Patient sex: M
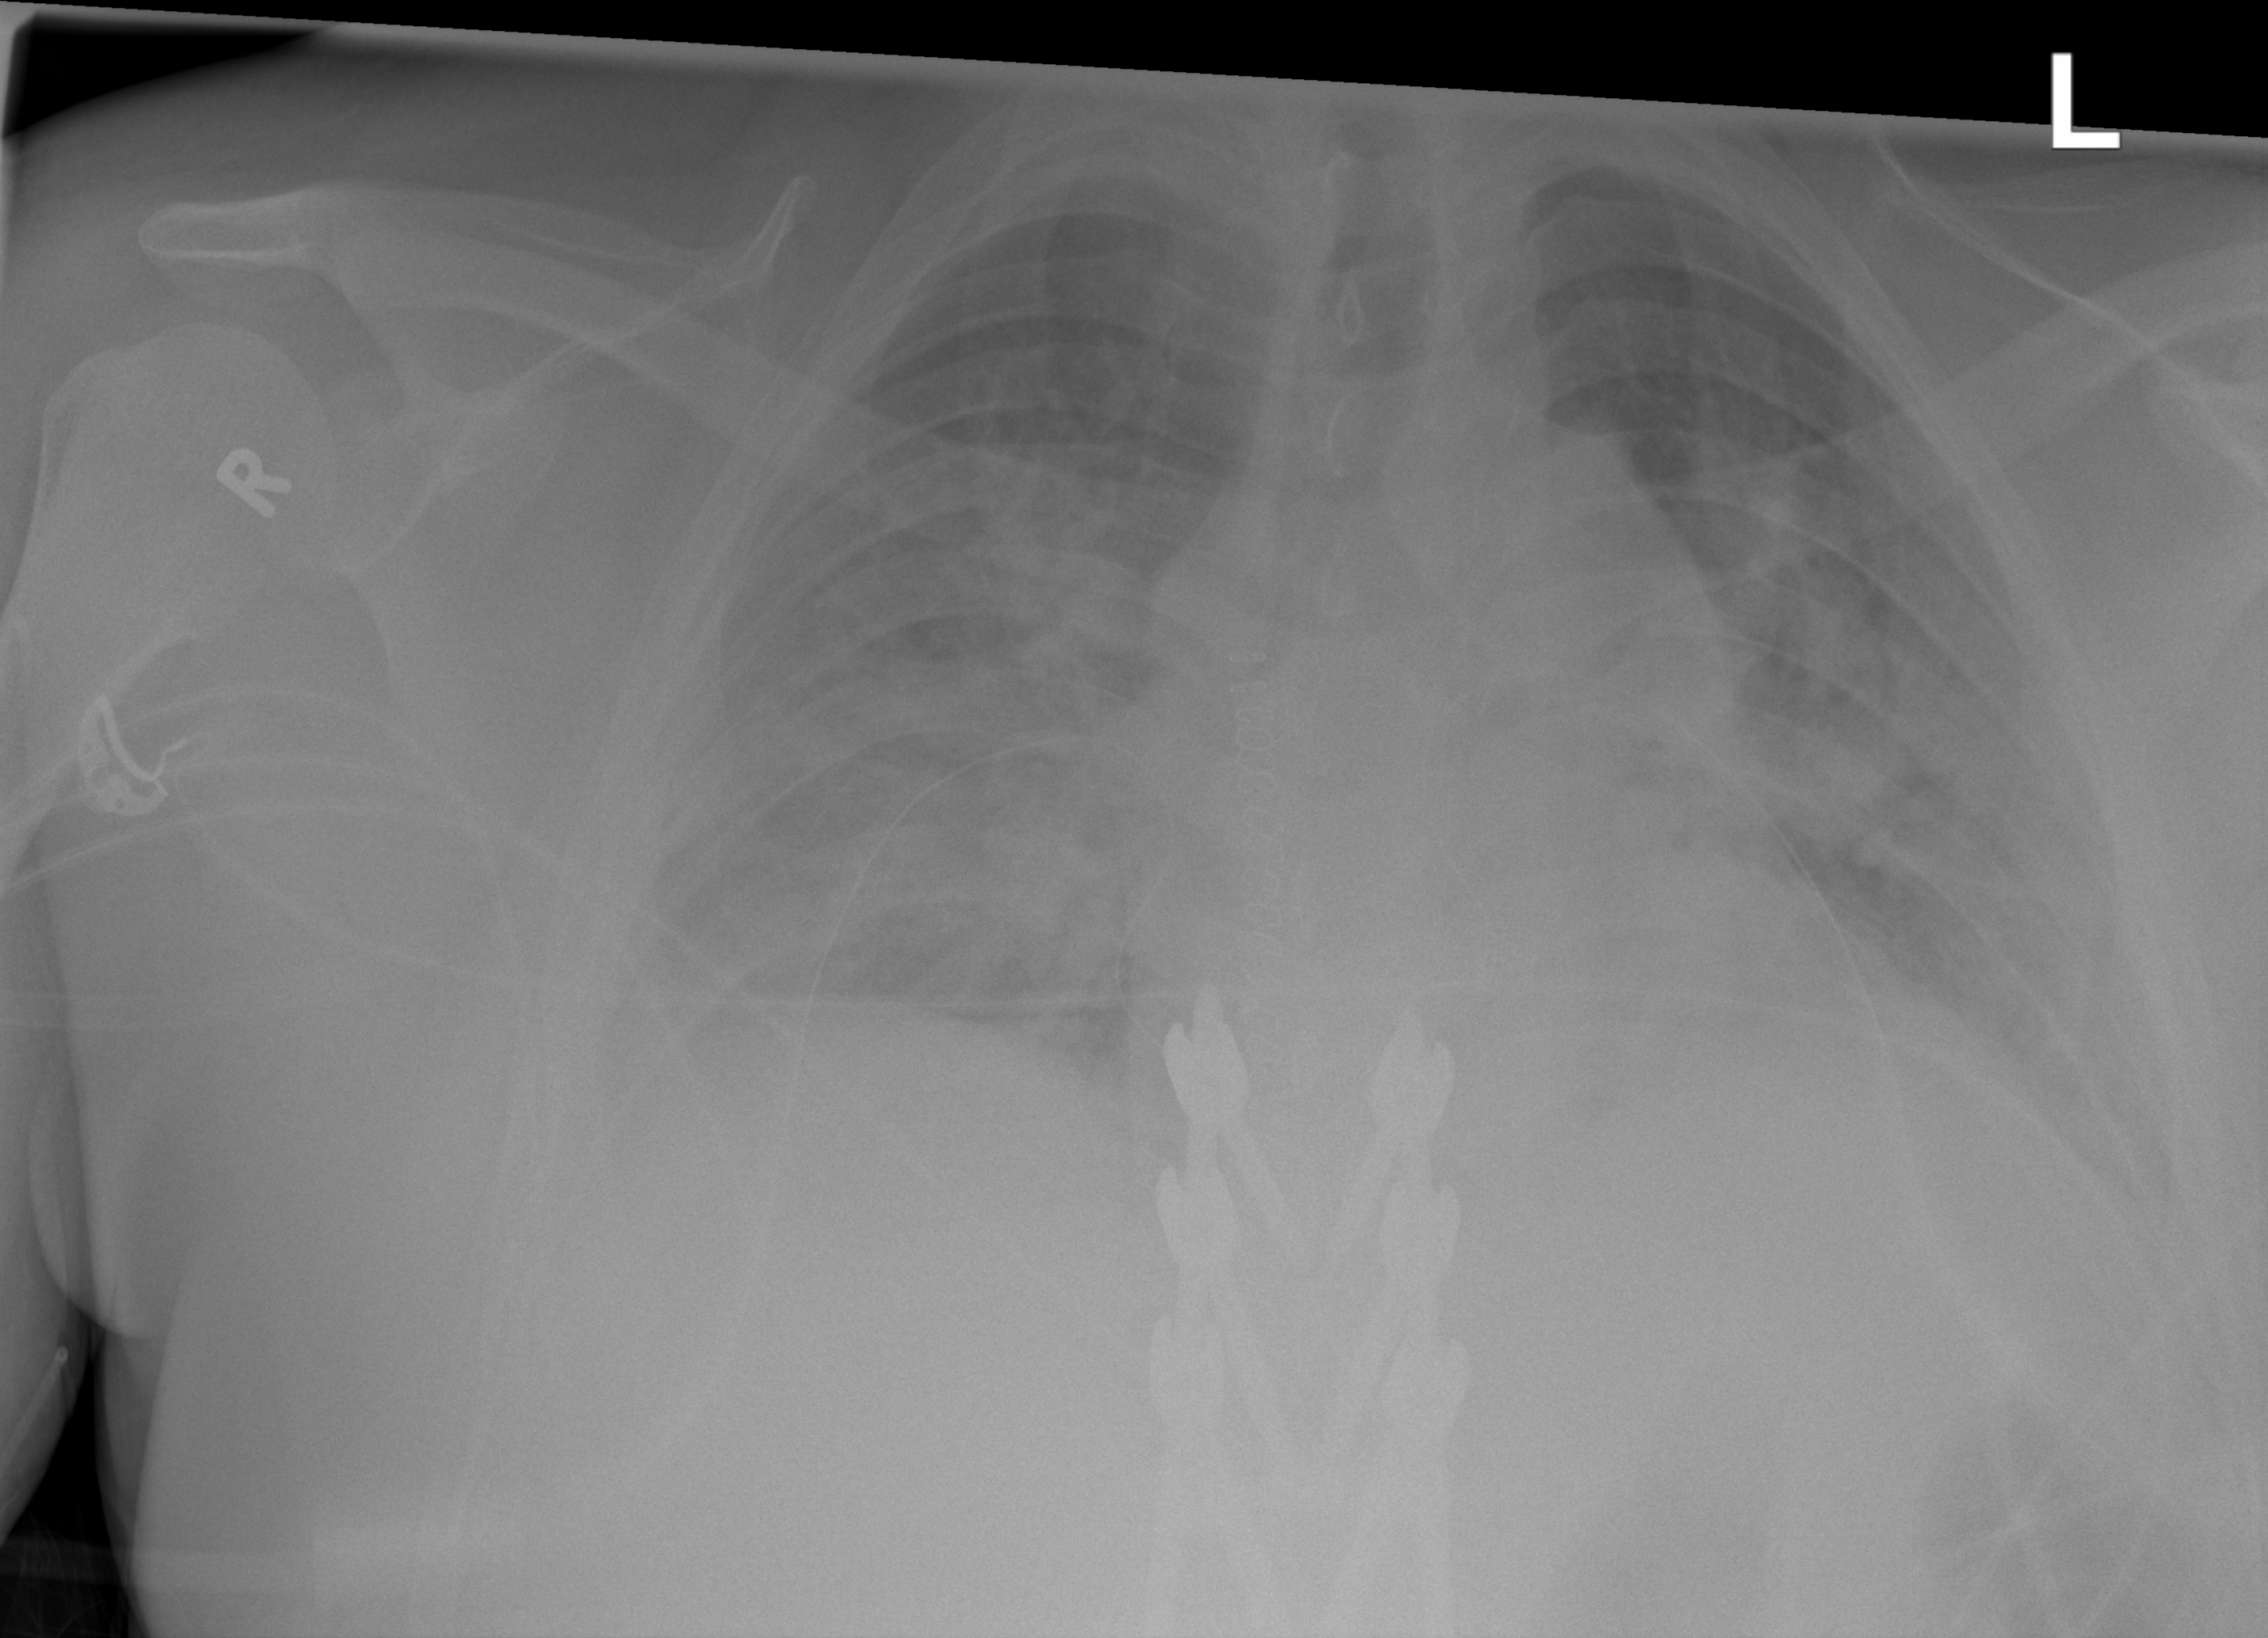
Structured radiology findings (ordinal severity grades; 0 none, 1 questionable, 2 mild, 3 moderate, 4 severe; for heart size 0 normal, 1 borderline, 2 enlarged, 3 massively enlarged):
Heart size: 1
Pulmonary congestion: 2
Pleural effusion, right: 3
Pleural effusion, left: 2
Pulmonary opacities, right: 3
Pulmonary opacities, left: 2
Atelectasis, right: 3
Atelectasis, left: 3